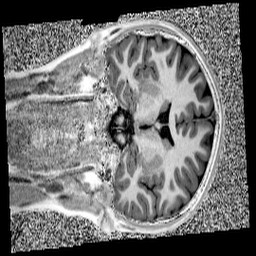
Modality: UNIT1
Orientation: coronal
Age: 11
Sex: male
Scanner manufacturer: siemens
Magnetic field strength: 3 T
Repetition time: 4 s
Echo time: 0.00299 s